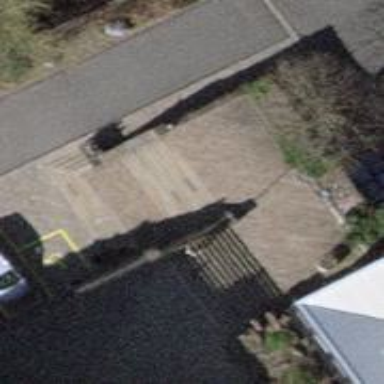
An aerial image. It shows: Set of steps on the road.